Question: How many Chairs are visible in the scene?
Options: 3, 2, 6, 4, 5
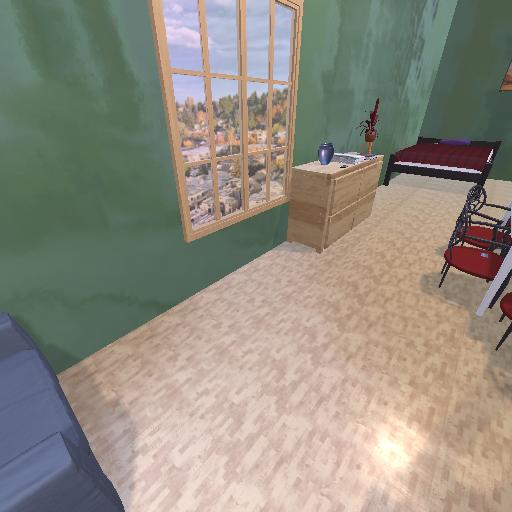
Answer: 3